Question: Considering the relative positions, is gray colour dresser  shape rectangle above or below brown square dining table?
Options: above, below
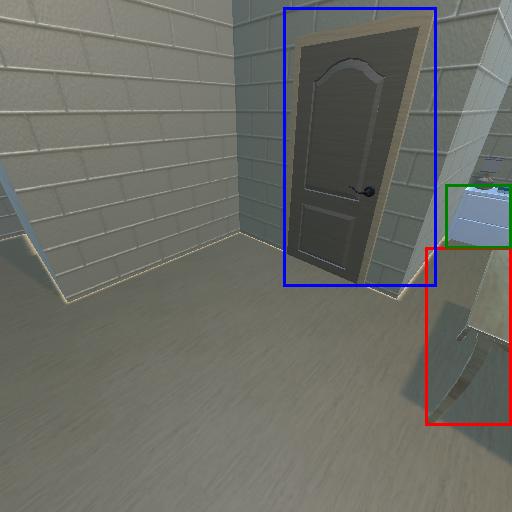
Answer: above